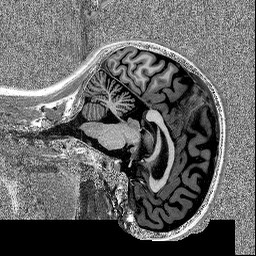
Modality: MP2RAGE
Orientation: sagittal
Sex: female